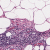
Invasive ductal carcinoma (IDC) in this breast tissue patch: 0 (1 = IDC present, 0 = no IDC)